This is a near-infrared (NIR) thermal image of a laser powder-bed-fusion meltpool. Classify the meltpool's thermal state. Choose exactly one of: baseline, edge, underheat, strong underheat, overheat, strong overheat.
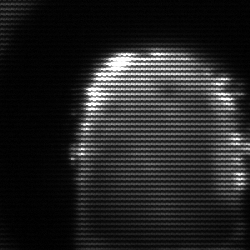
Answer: baseline